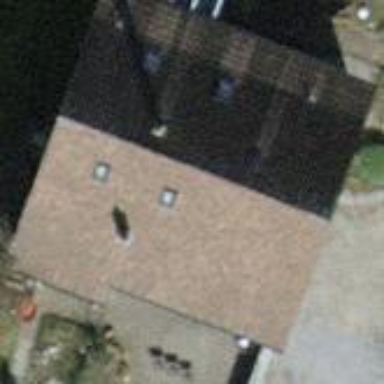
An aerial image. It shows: Building with tile roof.